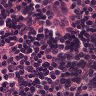
Metastatic tissue present: no